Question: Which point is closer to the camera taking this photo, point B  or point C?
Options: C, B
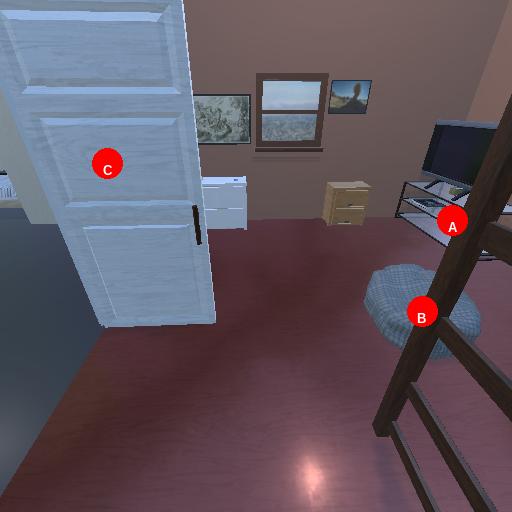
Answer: C